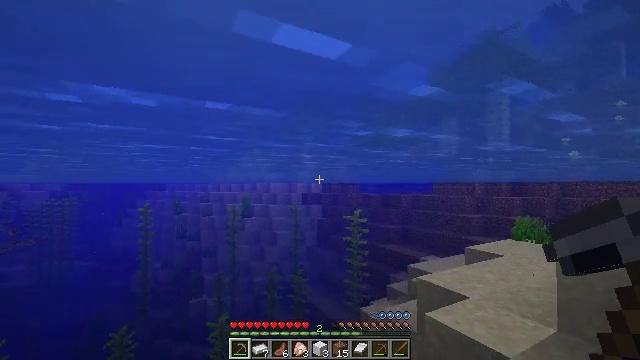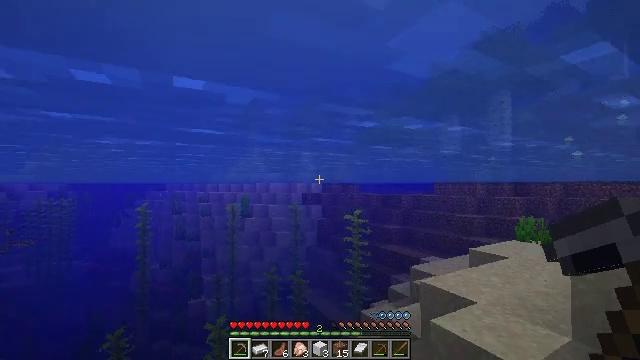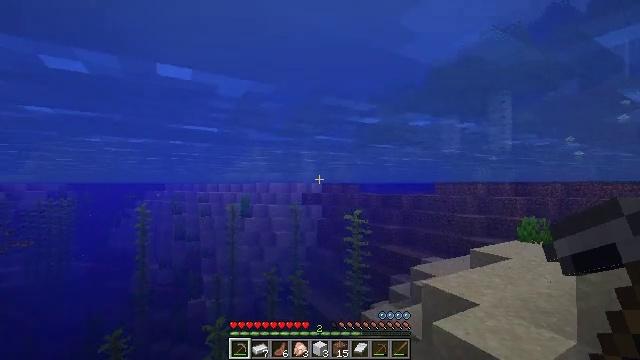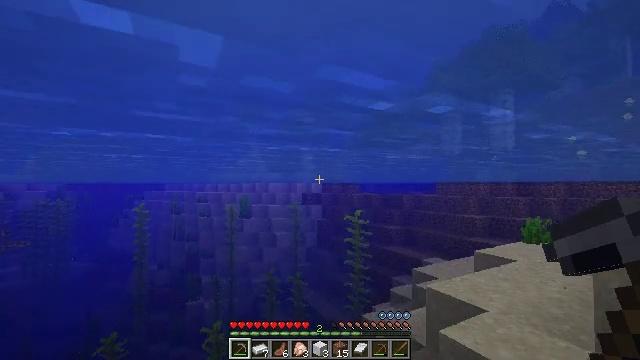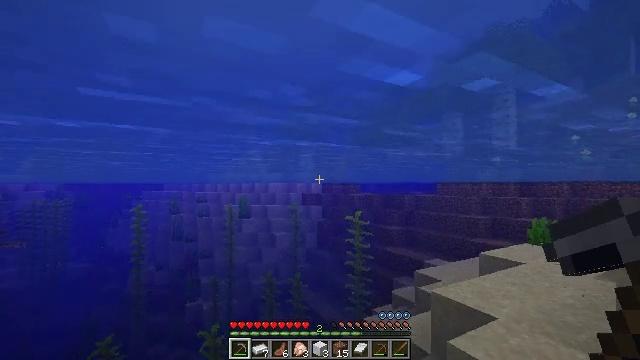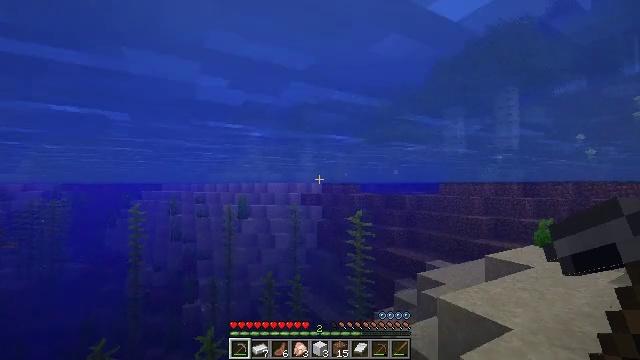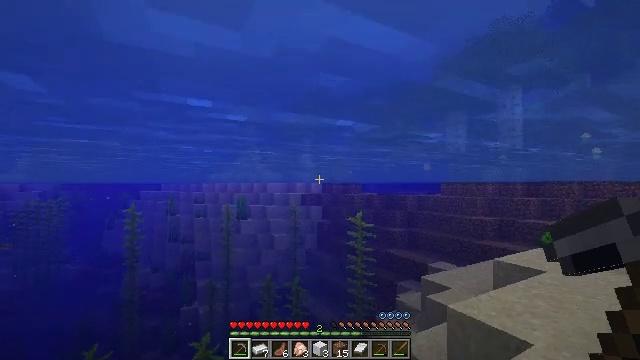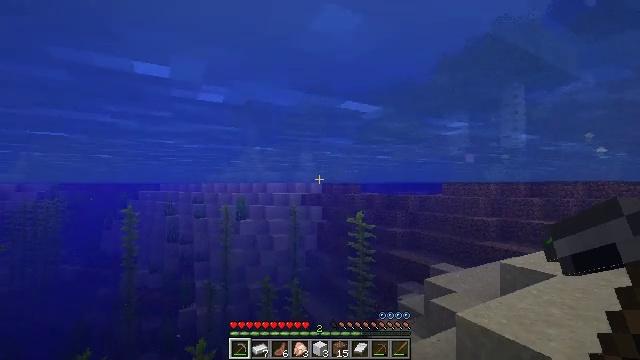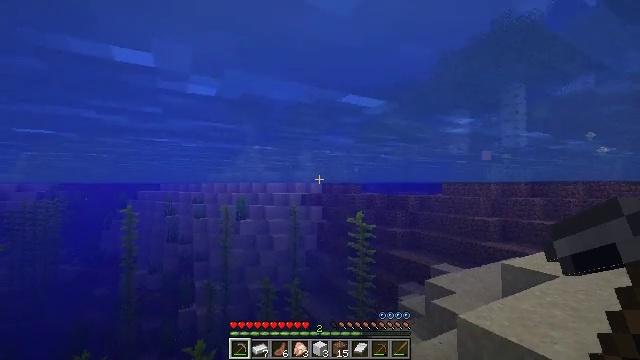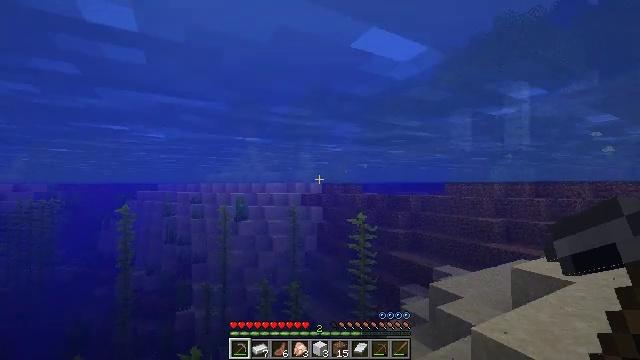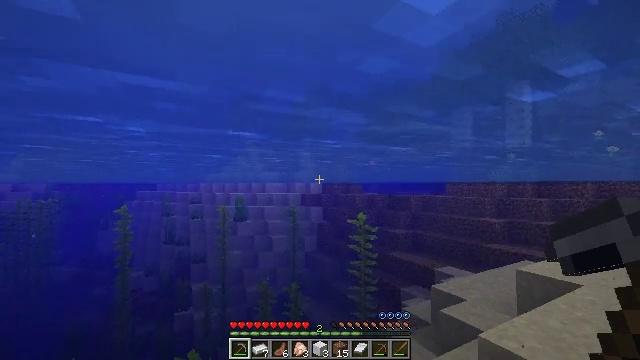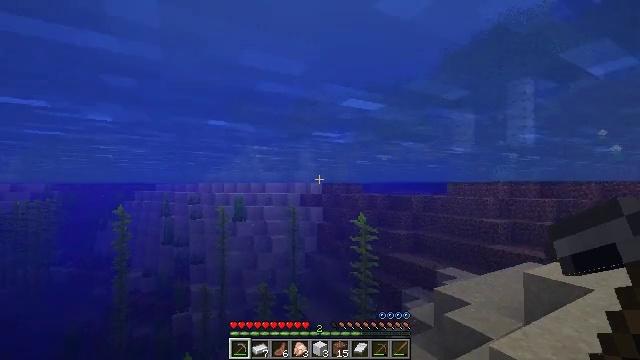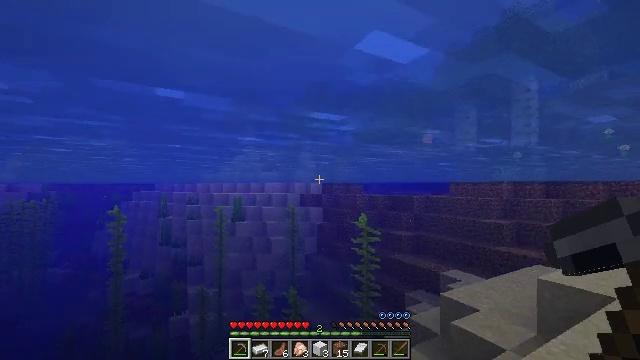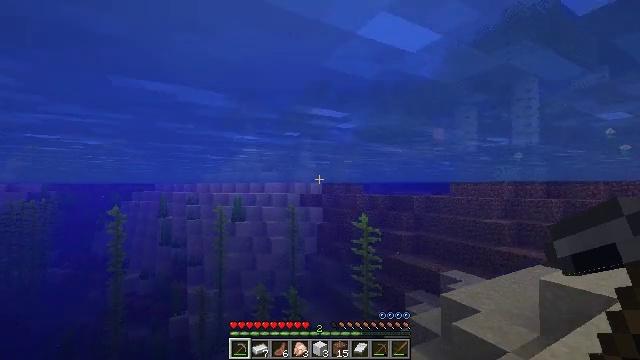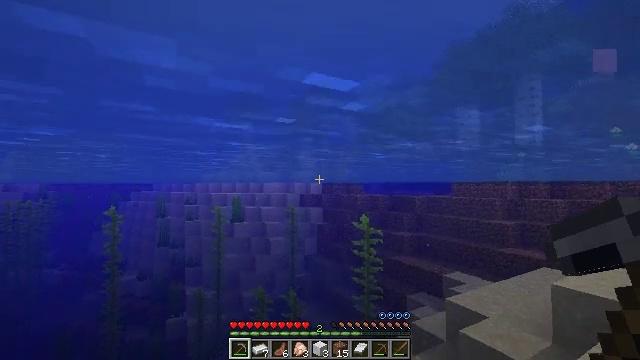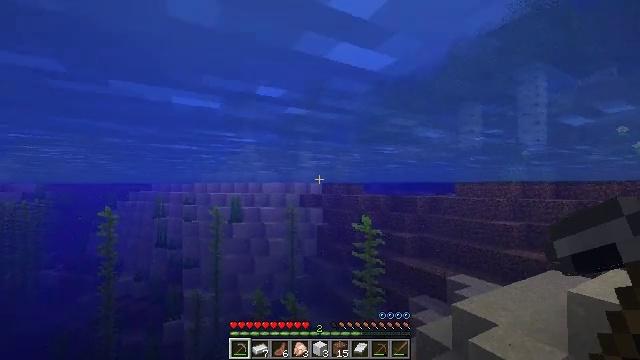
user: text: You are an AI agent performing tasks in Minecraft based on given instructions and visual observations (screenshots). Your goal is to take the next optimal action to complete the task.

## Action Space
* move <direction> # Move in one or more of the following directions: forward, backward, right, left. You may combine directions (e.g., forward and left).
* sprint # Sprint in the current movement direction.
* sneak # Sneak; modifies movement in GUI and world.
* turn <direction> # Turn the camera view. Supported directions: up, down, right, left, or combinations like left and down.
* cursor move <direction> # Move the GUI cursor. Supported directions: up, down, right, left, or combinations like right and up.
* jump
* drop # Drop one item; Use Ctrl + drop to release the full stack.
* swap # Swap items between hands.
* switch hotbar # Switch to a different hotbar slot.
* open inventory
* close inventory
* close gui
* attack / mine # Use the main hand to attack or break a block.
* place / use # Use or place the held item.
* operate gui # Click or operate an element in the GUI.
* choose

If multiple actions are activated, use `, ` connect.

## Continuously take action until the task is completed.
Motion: motion action
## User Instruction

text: Attack the chest to pick it up.
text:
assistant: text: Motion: move forward
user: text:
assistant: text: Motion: move forward
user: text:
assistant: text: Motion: move forward
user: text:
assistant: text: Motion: move forward
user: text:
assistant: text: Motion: move forward
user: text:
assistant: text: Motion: move forward
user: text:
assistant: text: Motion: move forward
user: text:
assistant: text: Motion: move forward
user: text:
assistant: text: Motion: move forward
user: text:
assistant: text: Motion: move forward
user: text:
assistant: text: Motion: move forward
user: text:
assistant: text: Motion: move forward
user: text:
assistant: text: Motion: move forward
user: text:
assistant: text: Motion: move forward
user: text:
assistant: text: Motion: move forward
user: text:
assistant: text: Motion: move forward
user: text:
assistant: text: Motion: move forward
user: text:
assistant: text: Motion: move forward
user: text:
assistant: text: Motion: move forward
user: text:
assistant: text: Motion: move forward
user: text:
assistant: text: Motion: move forward
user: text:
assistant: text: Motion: move forward
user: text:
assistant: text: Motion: move forward
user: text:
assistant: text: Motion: move forward
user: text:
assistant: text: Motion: move forward
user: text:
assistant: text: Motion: move forward
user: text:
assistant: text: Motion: move forward
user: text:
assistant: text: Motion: move forward
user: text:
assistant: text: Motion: move forward
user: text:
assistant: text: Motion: move forward